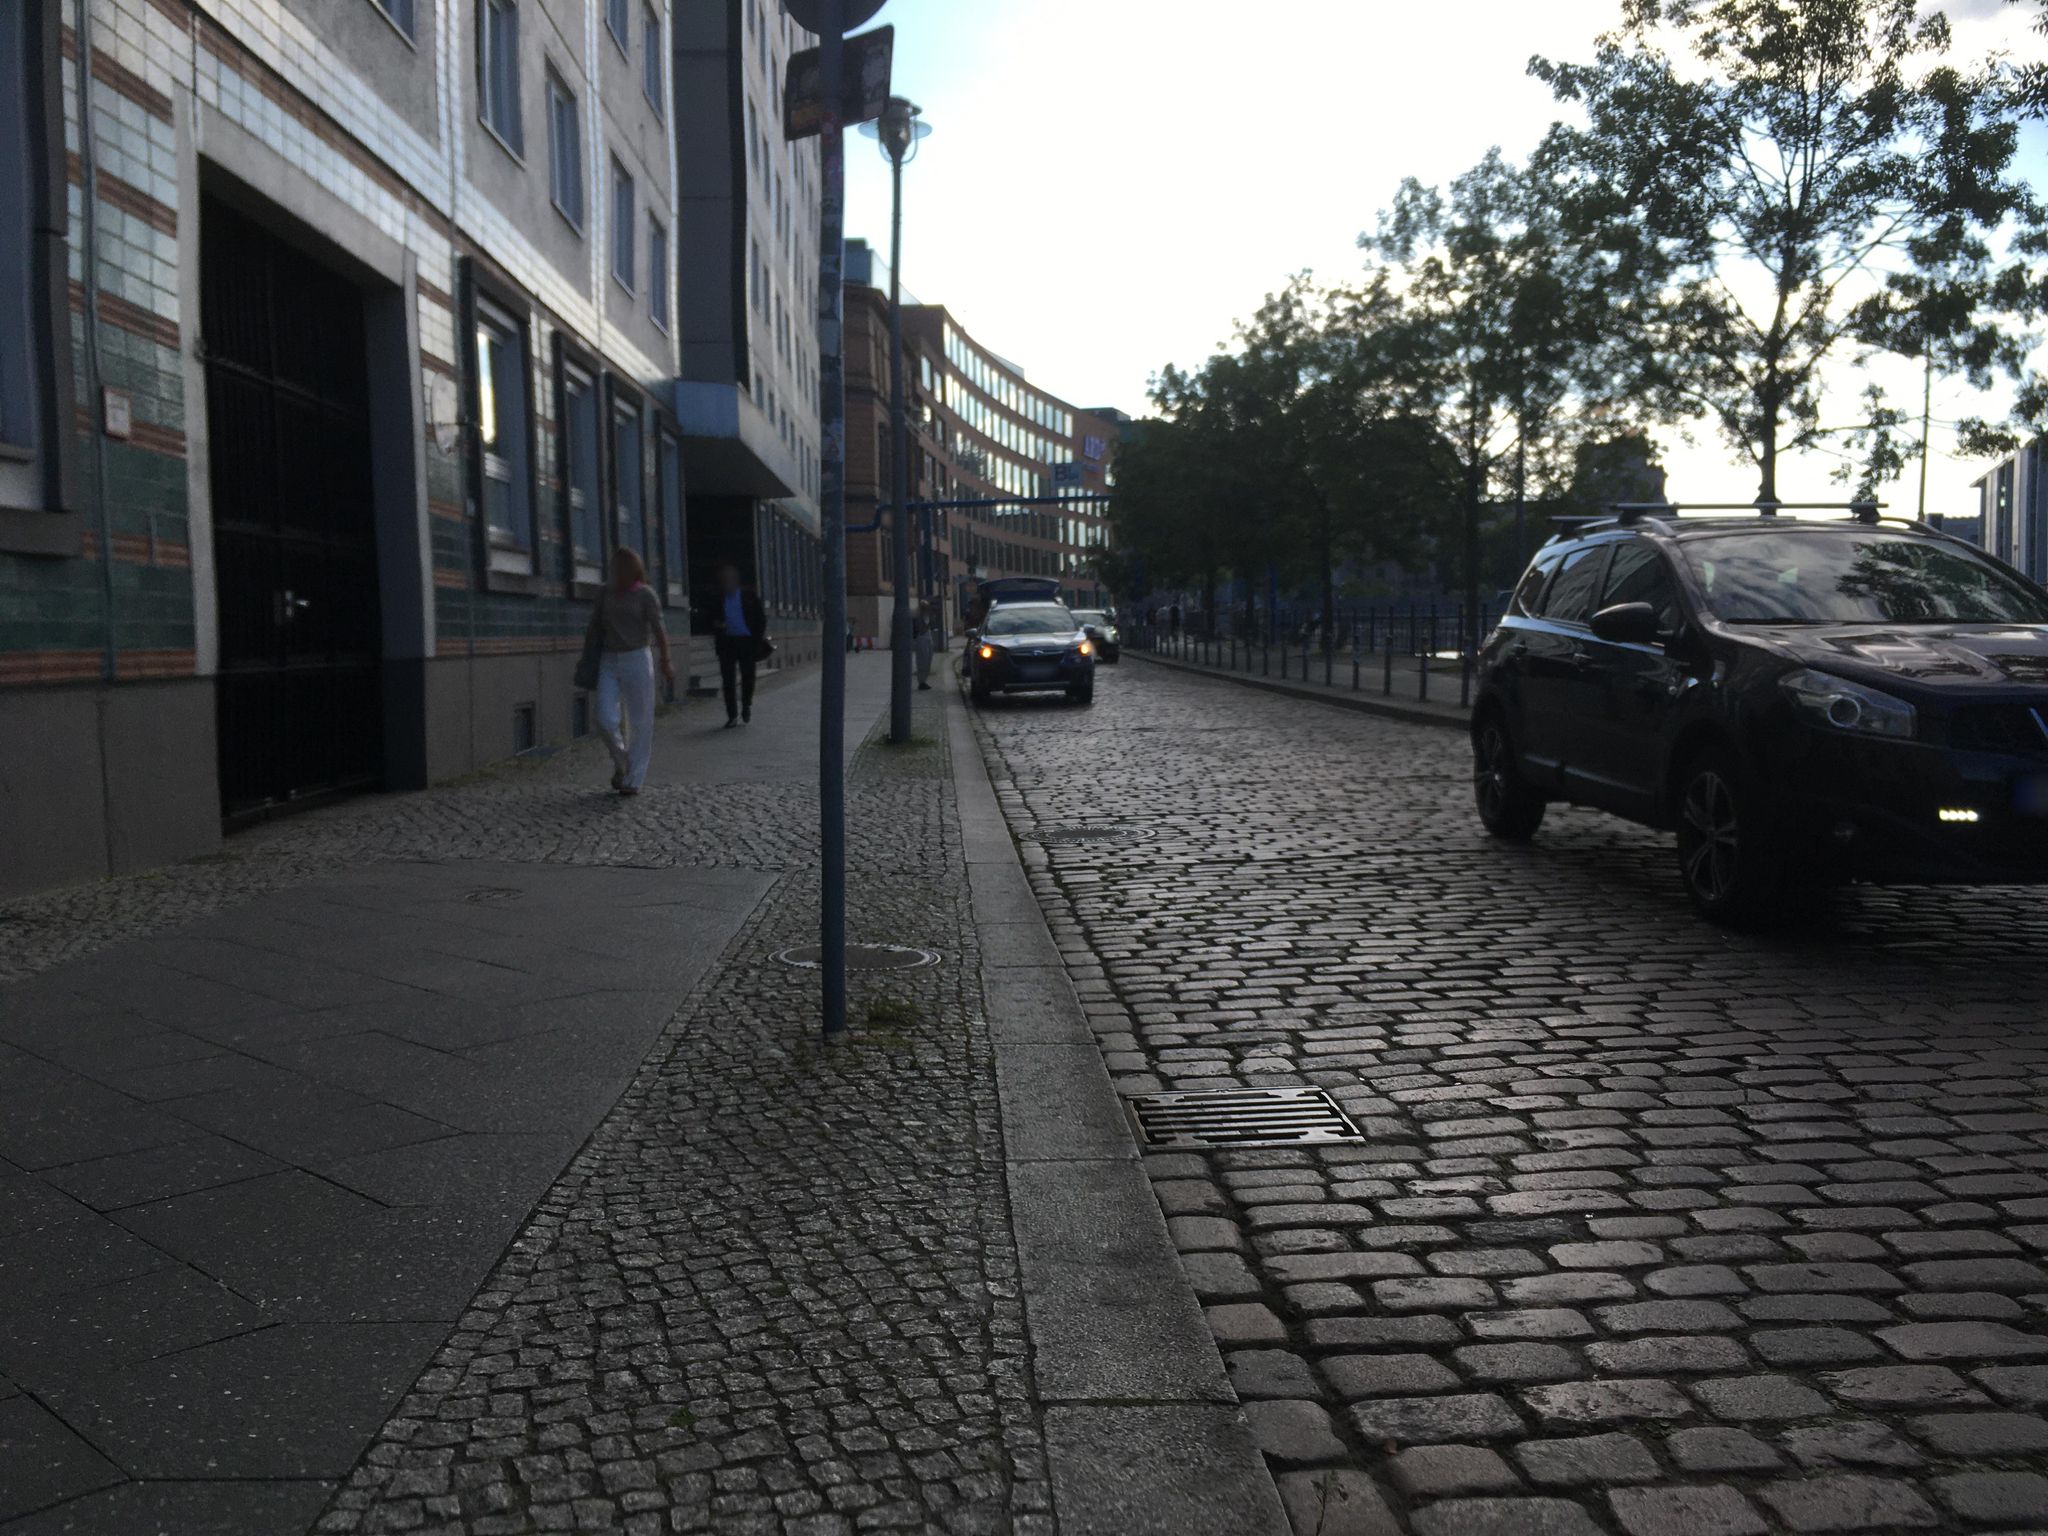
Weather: clear
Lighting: day
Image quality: good
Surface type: walking surface
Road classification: residential
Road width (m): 6
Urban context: urban centre
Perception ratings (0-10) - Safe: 4.7, Lively: 7.78, Beautiful: 8.18, Boring: 2.32, Depressing: 1.27, Wealthy: 7.85